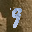
Label: 9